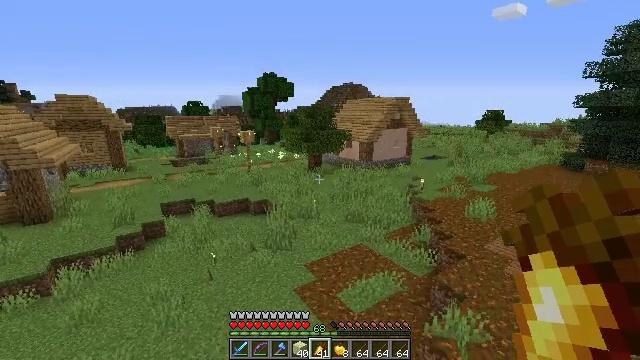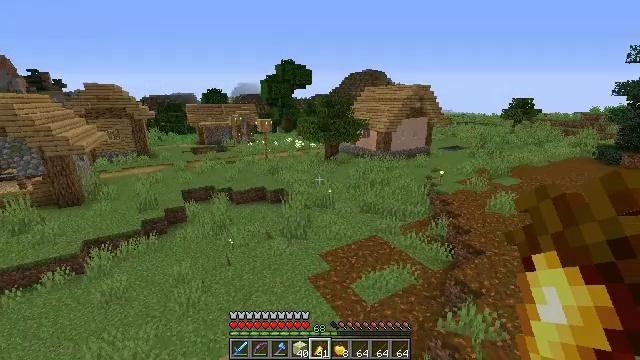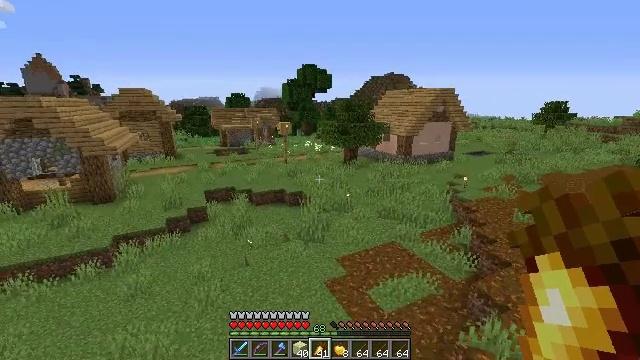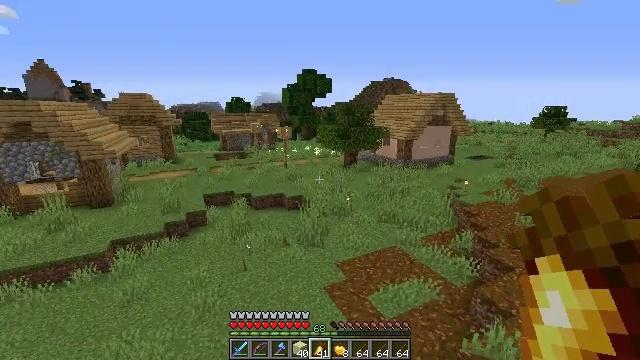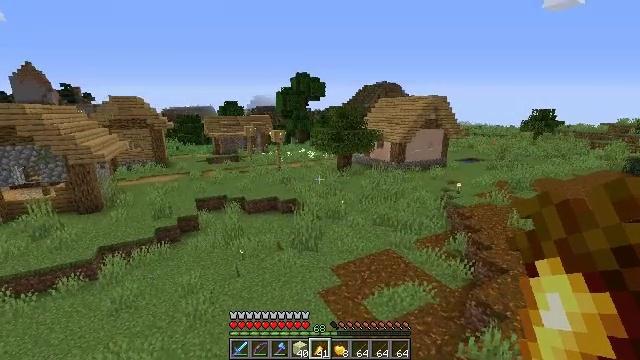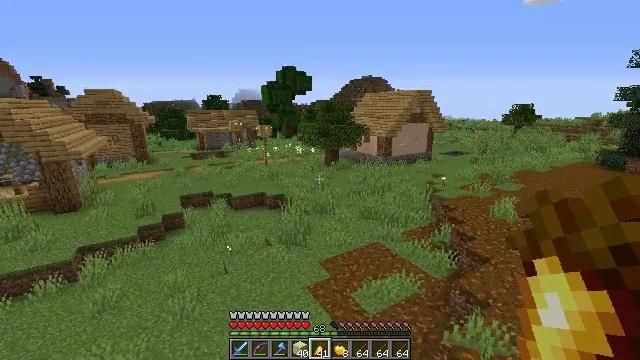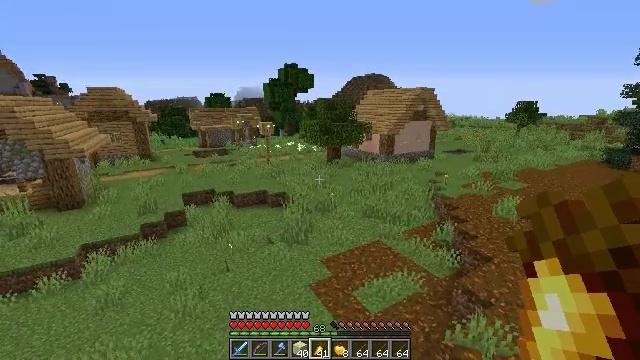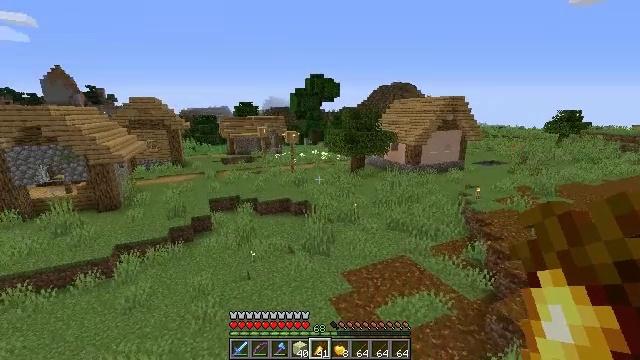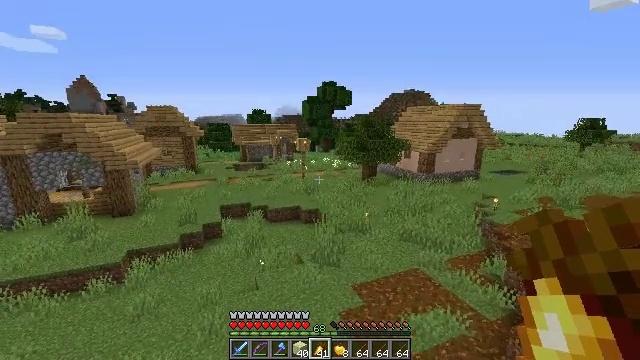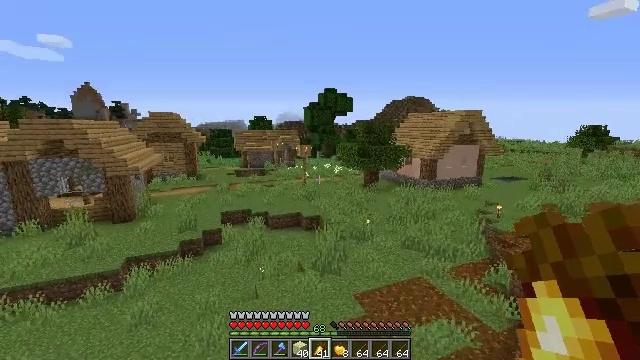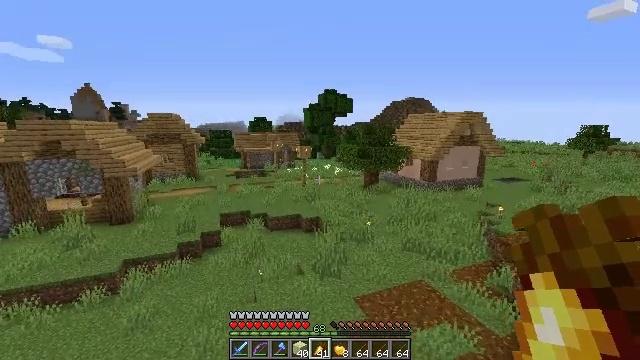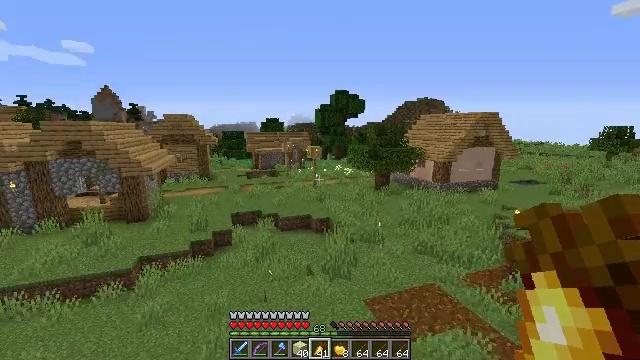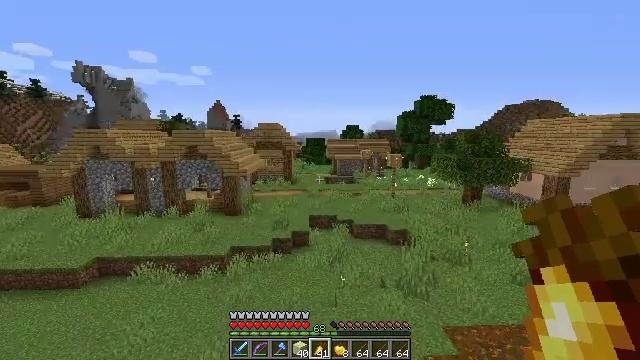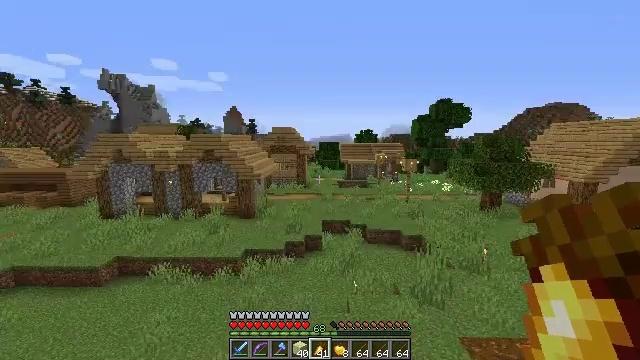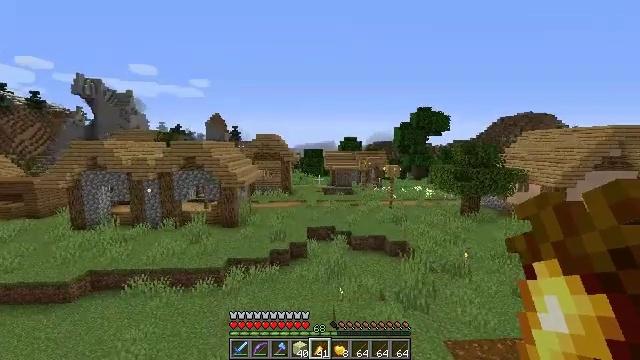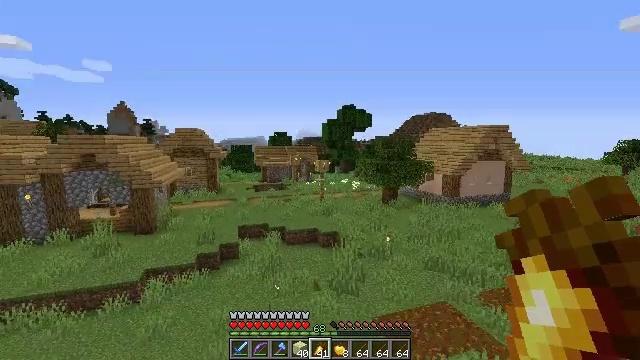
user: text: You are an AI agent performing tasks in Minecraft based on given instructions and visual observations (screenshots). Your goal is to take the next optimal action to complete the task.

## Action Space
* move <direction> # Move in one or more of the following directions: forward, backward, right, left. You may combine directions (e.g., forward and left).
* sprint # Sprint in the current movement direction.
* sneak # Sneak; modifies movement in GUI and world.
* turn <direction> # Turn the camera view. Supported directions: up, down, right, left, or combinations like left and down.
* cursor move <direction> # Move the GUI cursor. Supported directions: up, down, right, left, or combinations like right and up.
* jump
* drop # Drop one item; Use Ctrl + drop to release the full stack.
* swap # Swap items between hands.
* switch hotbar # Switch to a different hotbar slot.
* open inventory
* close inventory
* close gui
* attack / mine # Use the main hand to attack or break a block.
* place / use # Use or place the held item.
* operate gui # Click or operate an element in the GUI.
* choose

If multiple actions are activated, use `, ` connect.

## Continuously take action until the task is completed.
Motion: motion action
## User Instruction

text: Manufacture an ender pearl.
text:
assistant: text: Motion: move forward, turn left and down
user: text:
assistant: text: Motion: move forward, turn left
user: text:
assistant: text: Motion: turn up
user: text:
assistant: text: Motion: turn right
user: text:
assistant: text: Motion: turn right and down
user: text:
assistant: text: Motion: move forward
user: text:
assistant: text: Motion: move forward, turn left and up
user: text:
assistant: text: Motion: move forward, turn left and up
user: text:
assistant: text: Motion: turn up
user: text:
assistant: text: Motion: no_op
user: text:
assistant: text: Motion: turn left
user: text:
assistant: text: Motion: turn left and up
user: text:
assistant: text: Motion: turn left
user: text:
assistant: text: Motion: turn right and up
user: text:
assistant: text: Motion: turn right and down
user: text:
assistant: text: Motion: turn right and down
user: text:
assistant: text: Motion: turn left and down
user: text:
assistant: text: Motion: turn left and up
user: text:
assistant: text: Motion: turn left and up
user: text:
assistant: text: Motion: turn right and up
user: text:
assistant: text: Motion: turn right
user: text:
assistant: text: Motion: turn left and down
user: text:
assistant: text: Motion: turn left
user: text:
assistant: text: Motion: turn right and up
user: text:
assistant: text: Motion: no_op
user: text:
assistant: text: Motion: no_op
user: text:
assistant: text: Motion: no_op
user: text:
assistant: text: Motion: turn left
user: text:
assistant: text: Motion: turn left
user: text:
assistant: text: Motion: turn left and down